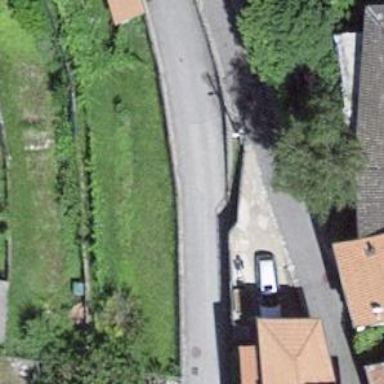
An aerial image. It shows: Retaining wall.